Interaction volume radius: 5 \u00c5
Interaction volume height: 25 \u00c5
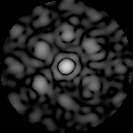
Disorder parameter: 0.6315